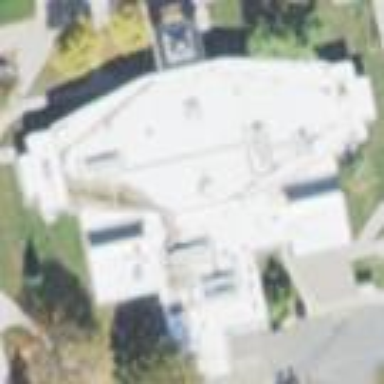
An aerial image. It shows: Public building.